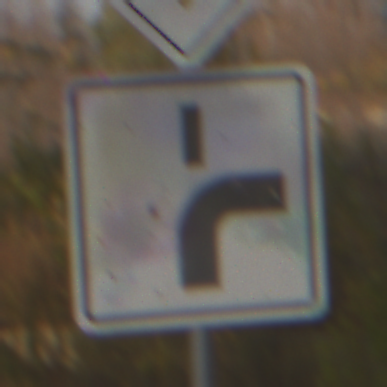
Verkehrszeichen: VerlaufVorfahrtsstrasse8
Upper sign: Vorfahrtsstrasse
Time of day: SunriseSunset
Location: Roofed (Suburban)
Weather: Clear
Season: NotSpecified
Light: Natural